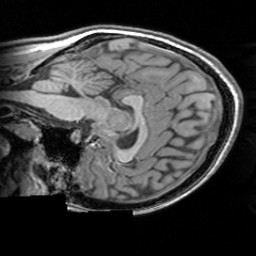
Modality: T1w
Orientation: sagittal
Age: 18
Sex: female
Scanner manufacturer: siemens
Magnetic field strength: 3 T
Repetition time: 1.63 s
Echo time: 0.00311 s